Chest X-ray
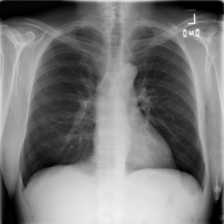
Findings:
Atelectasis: negative
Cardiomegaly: negative
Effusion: negative
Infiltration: negative
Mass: negative
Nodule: negative
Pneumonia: negative
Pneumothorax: negative
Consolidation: negative
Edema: negative
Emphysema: negative
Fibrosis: negative
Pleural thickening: negative
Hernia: negative